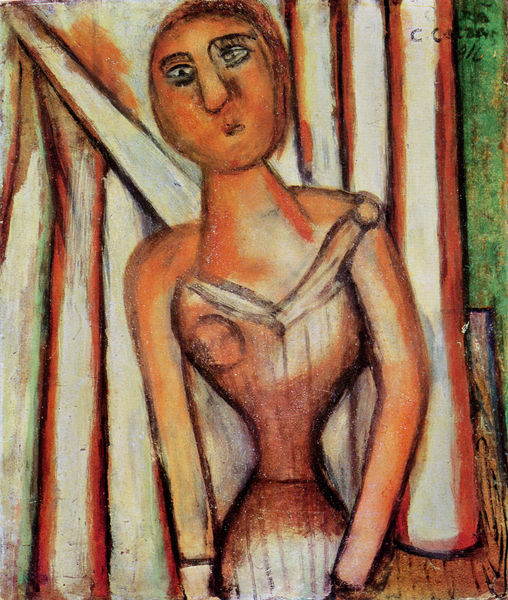
Titel: La stella
Künstler: Carlo Carrà
Standort: Milano
Institution: (Privatsammlung)
Schlagwörter: kopf, weiß, grün, ausschnitt, braun, frau, holz, kleid, mund, nase, orange, stuhl, rot, malerei, arme, augen, gesicht, hals, portrait, signatur, vorhang, sonne, auge, figur, schulter, schultern, balkon, schrift, abstrakt, modern, oil, red, white, arm, black, dress, face, gardine, green, nose, painting, woman, streifen, brown, decolleté, puppe, eyes, gürn, arms, signature, eye, gkleid